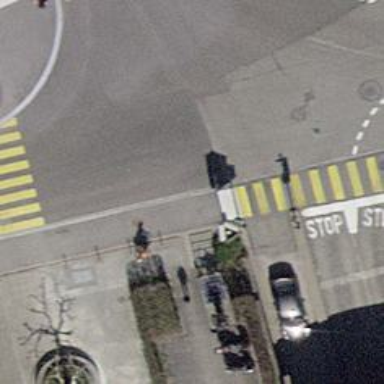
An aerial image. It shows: Kerb barrier.